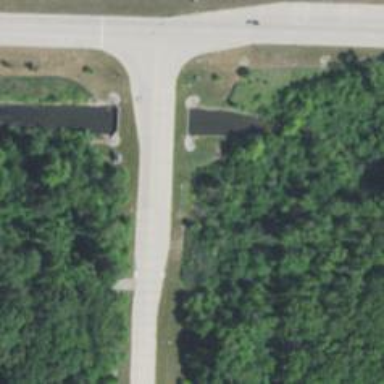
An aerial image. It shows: Unclassified road with embankment.